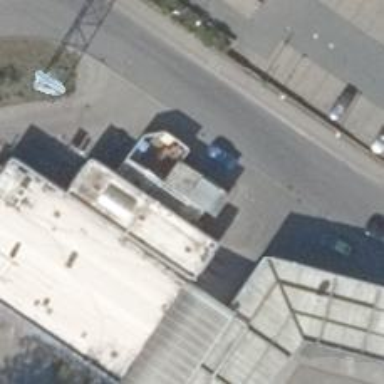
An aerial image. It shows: Car wash facility.